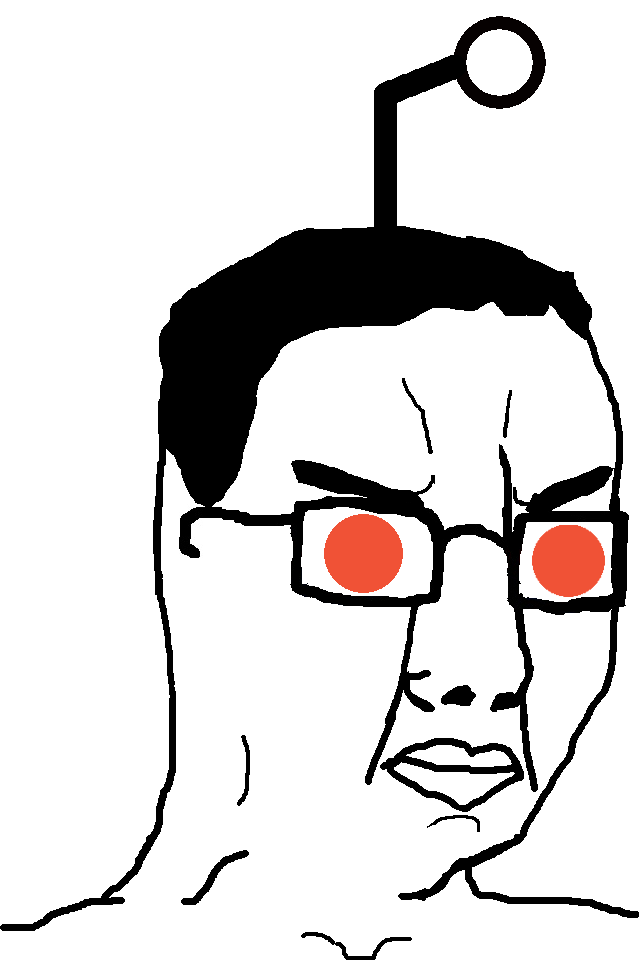
Label: 5_Poljak